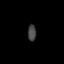
Tissue: lung
Cell type: Endothelial cells
Senescence score: 0.6002
Nuclear area (px): 135
Mean DAPI intensity: 66.837